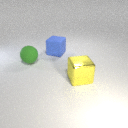
large green rubber sphere in front of large blue rubber cube